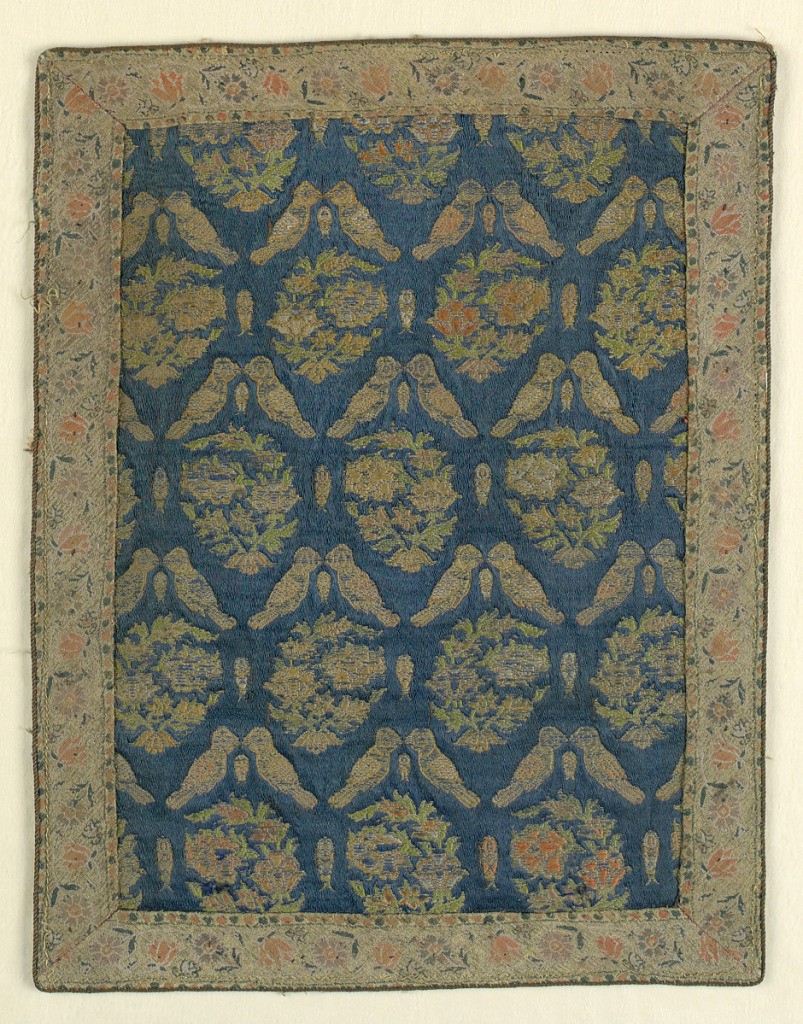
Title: Textile
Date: late 17th century
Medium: silk Technique: brocaded on satin weave
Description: Central field has a repeating pattern of paired confronting birds alternating with floral paisley botehs on a blue ground. Attached border has an off-white ground with pink and green flowers, edged with a metallic cord.